Interaction volume radius: 10 \u00c5
Interaction volume height: 20 \u00c5
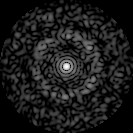
Disorder parameter: 0.8346